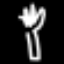
Label: fork